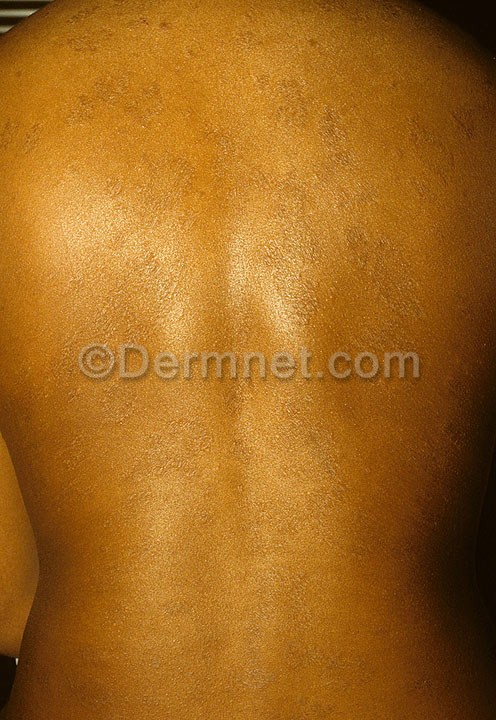
Disease: Psoriasis pictures Lichen Planus and related diseases